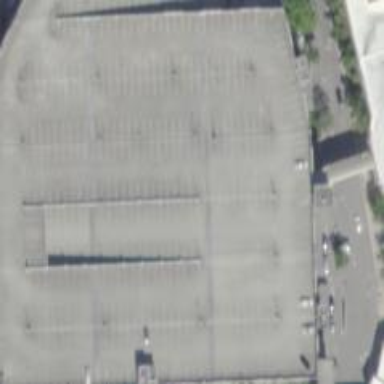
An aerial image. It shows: Multi-storey garage used for parking.